Question: I need a query to retrieve the values from below table

I need a query to count total number of projects whose sum(total days) in the location 1 greater than sum(totaldays) in the location 2.
Please help me
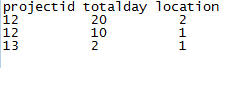
Answer: '''
Select Count(T1.ProjectId) from (Select ProjectId ,Sum(TotalDay) as TL1 from Project where Location=1 gROUP BY ProjectId ) t1
inner Join
(Select ProjectId ,Sum(TotalDay) as Tl2 from Project where Location=2 grOUP BY ProjectId ) t2
on
t1.ProjectId=T2.ProjectId AND t1.tl1>t2.tl2
'''
<URL>